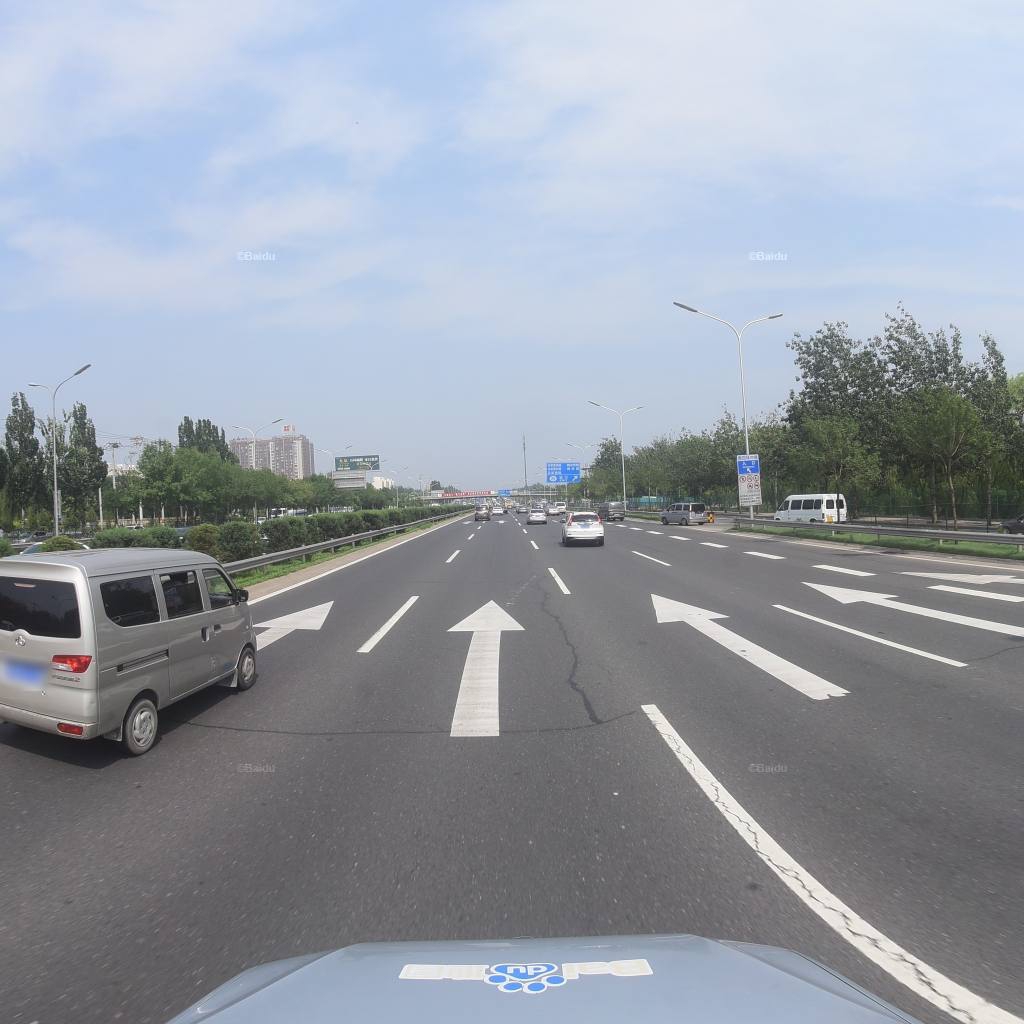
Region: Fengtai
Road damage annotations: transverse patch, transverse patch, longitudinal crack, longitudinal patch